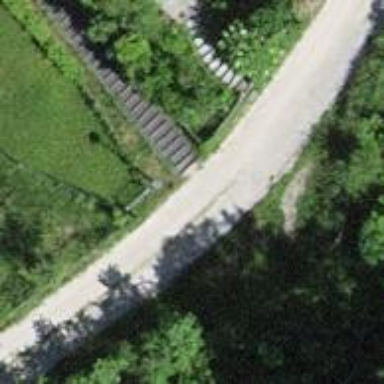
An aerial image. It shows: Asphalt steps along the road.